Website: slack
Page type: payment
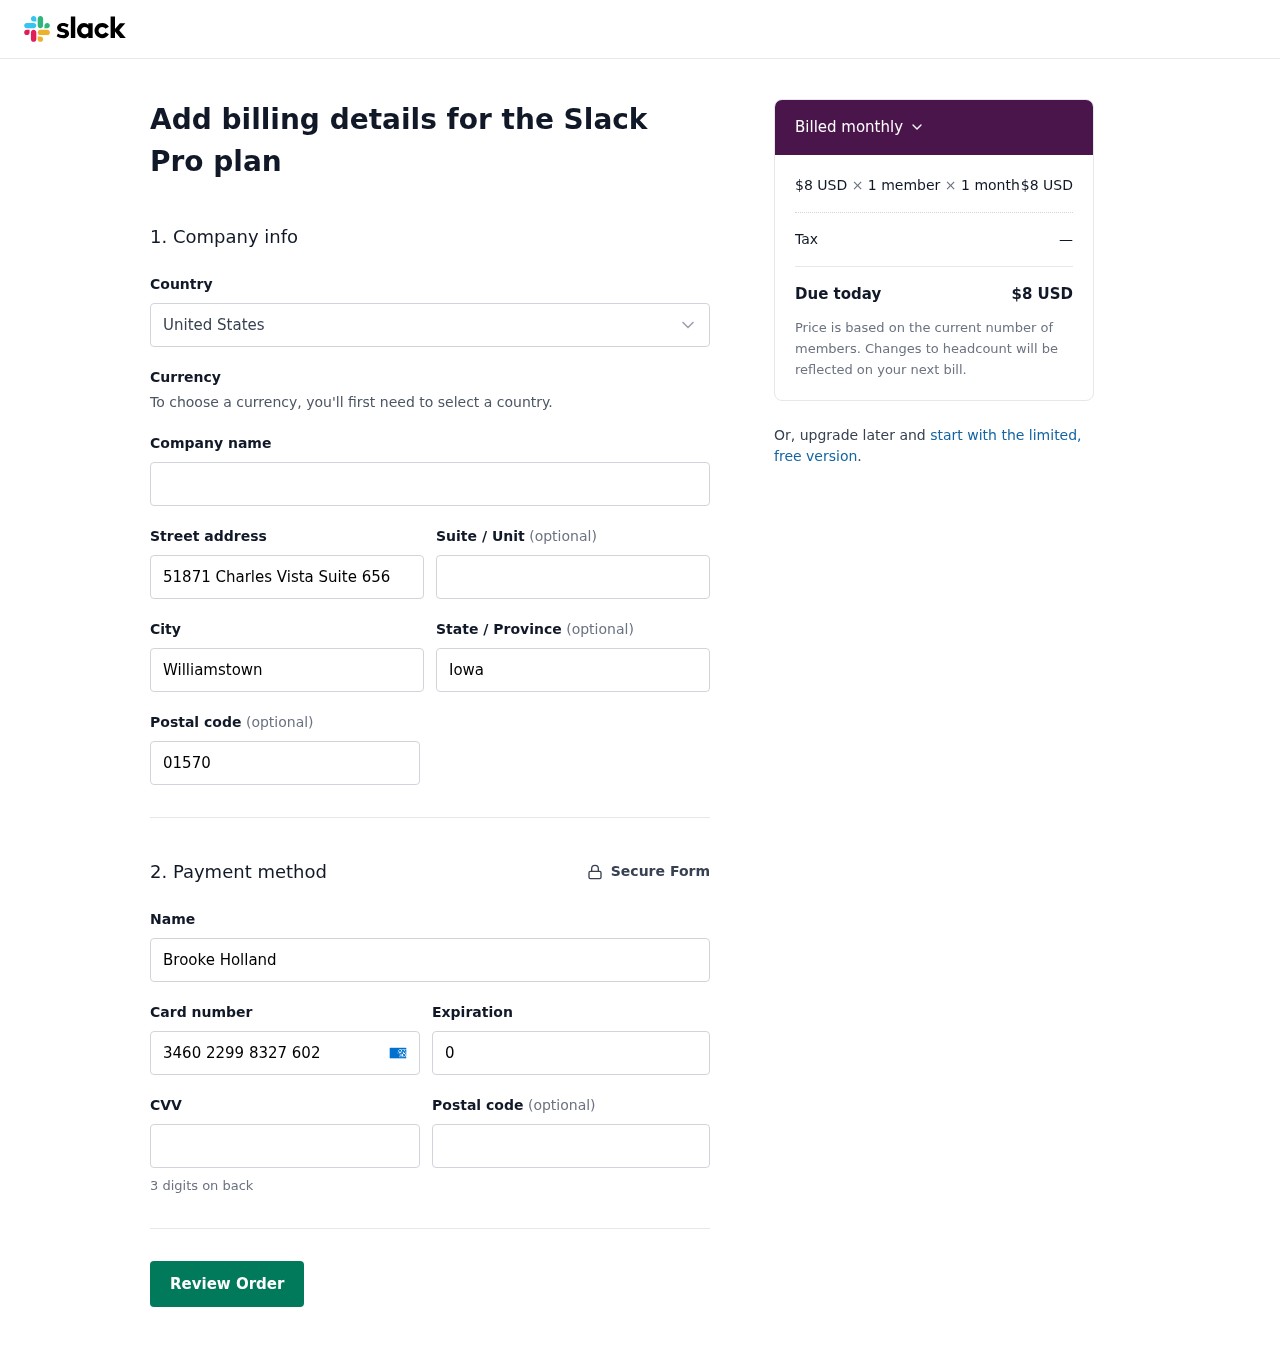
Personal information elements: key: PII_COUNTRY
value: United States
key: PII_STREET
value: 51871 Charles Vista Suite 656
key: PII_CITY
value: Williamstown
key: PII_STATE
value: Iowa
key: PII_POSTCODE
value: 01570
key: PII_FULLNAME
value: Brooke Holland
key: PII_CARD_NUMBER
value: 3460 2299 8327 602
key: PII_CARD_EXPIRY
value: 08/30
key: PII_CARD_CVV
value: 1866
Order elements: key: ORDER_PRICE_PER_MEMBER
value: $8 USD
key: ORDER_NUM_MEMBERS
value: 1 member
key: ORDER_NUM_MONTHS
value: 1 month
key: ORDER_SUBTOTAL
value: $8 USD
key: ORDER_TAX
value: —
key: ORDER_TOTAL
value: $8 USD